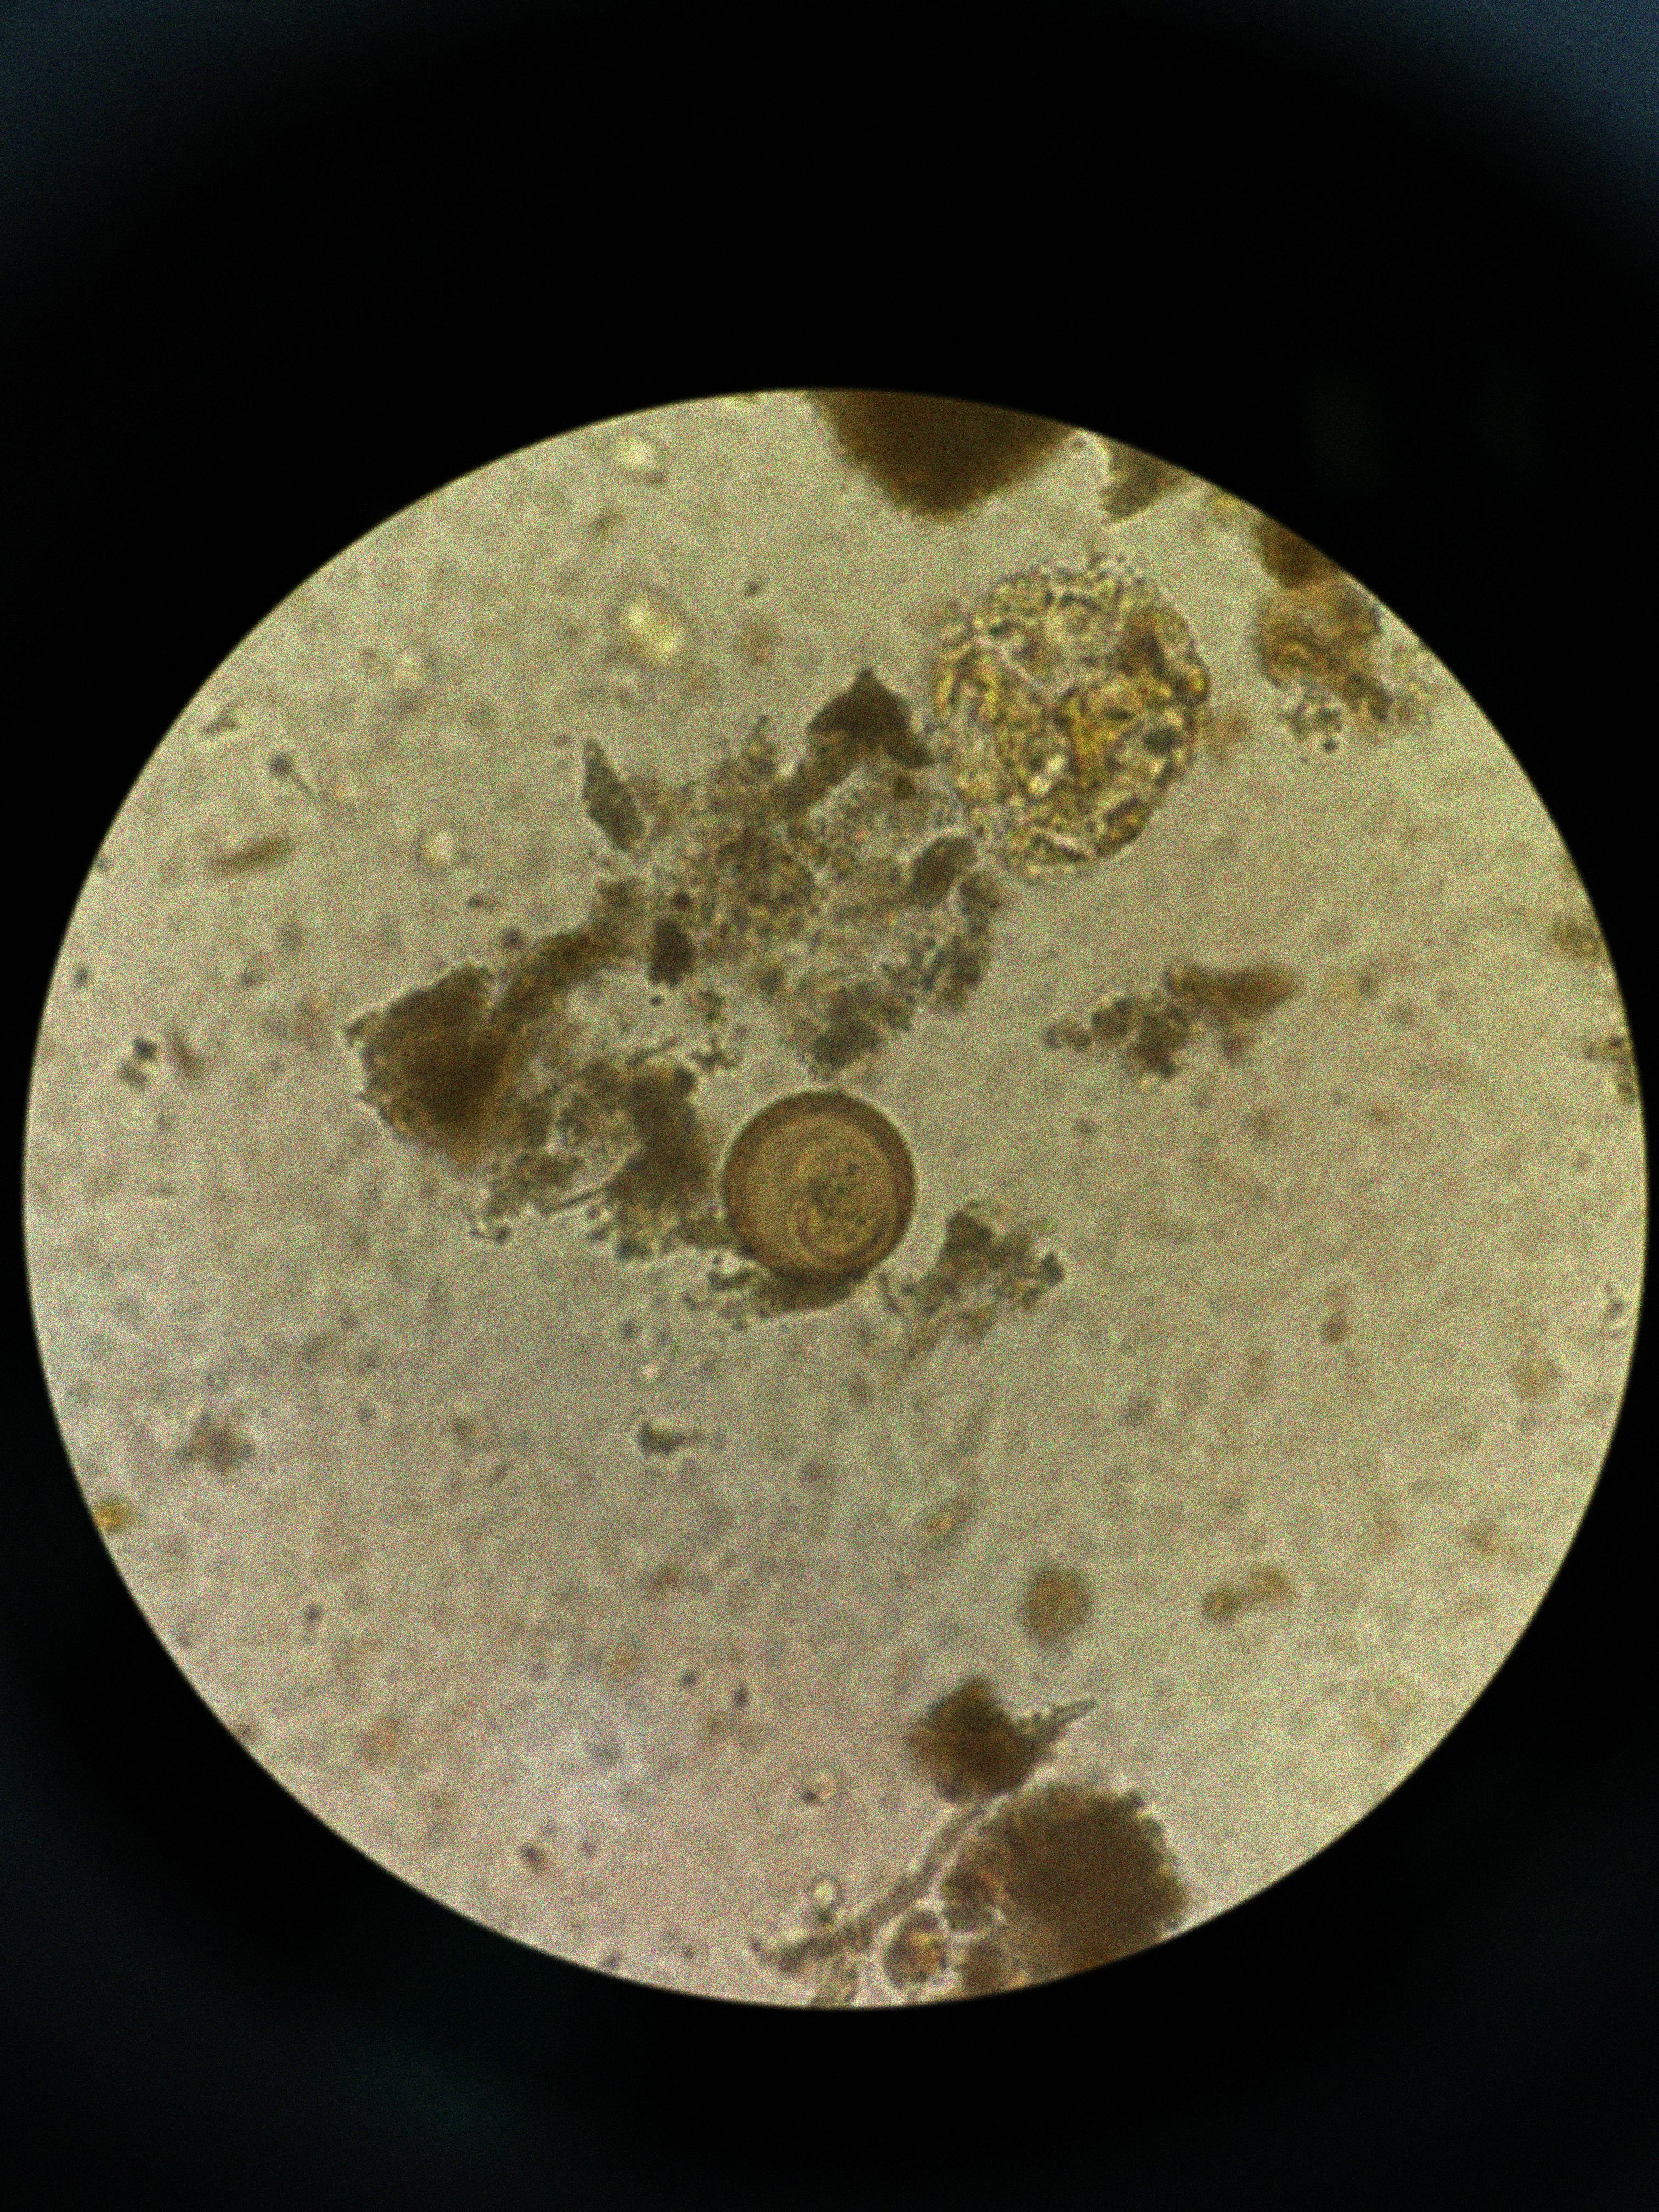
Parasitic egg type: Hymenolepis diminuta